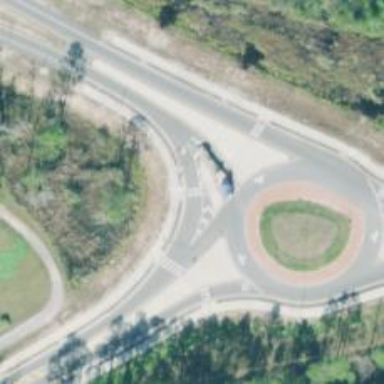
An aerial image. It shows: Asphalt trunk link road.